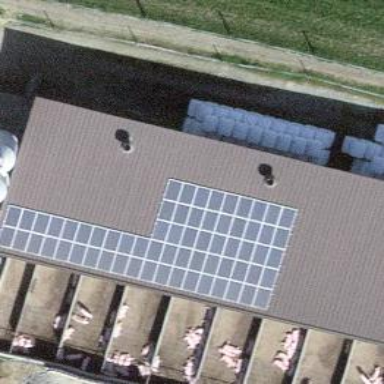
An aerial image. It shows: Solar power generator using photovoltaic method with solar photovoltaic panel types.